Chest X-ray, PA view. Patient: 43 years old, sex F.
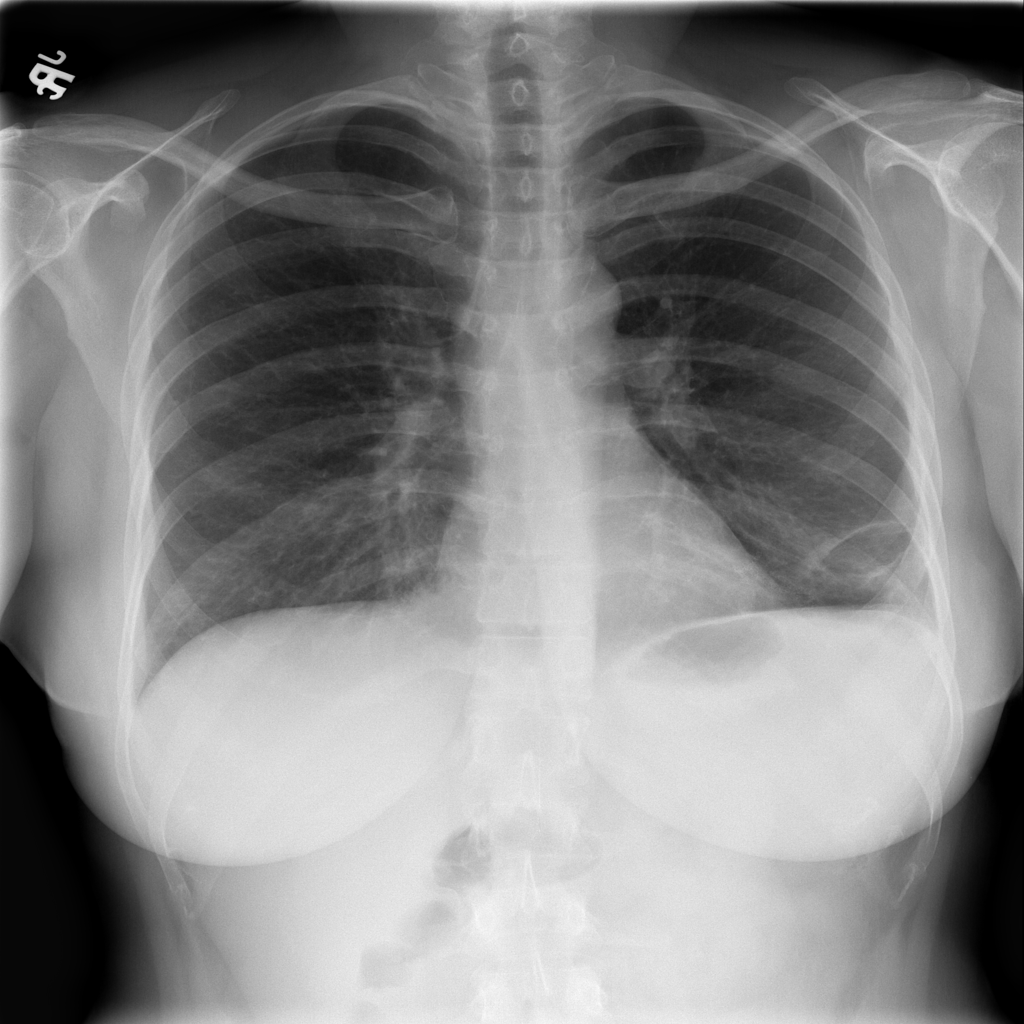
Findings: Atelectasis